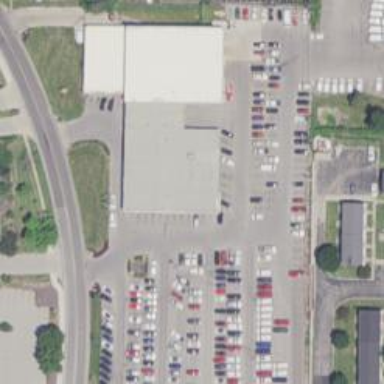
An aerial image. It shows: Building that houses car shop.